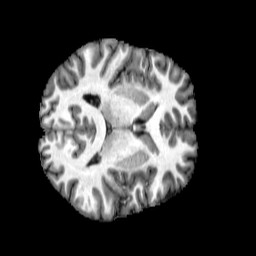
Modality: T1w
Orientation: axial
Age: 21
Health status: healthy
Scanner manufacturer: philips
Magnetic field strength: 3 T
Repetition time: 0.007848 s
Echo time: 0.003612 s